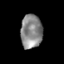
Tissue: skin
Cell type: Epithelial cells
Senescence score: 0.2405
Nuclear area (px): 710
Mean DAPI intensity: 137.086